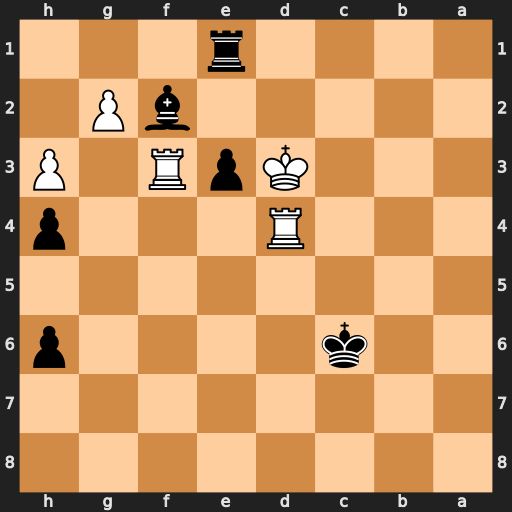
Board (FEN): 8/8/2k4p/8/3R3p/3KpR1P/5bP1/4r3
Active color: b
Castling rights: -
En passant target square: -
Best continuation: Rd1+ Kc3 Rxd4 Kxd4 e2+ Rxf2 e1=Q